I will show an image sequence of human cooking. I have annotated the images with numbered circles. Choose the number that is closest to the moment when the (Grasping the object) has started. You are a five-time world champion in this game. Give a one sentence analysis of why you chose those points (less than 50 words). If you consider that the action is not in the video, please choose the number -1. Provide your answer at the end in a json file of this format: {"points": []}
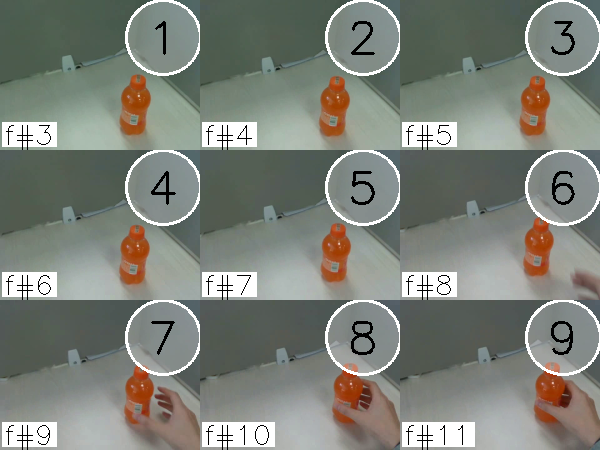
Frame 9 shows the clearest moment of hand-object contact.
{"points": [9]}